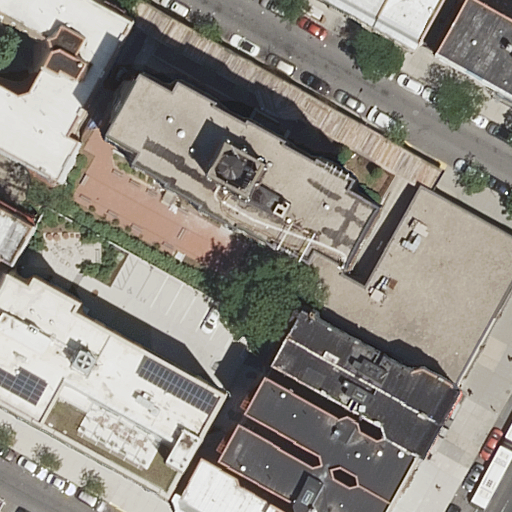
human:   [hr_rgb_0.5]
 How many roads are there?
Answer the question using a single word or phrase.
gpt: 3

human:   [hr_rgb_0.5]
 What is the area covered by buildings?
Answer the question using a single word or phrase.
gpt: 4883m2

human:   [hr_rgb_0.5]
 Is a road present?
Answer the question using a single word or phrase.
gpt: yes

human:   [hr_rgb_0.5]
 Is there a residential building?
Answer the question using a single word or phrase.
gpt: yes

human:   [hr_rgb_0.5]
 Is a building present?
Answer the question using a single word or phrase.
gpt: yes

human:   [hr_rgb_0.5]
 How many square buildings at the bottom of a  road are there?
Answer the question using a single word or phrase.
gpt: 0

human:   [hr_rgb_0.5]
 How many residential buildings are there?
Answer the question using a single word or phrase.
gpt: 13

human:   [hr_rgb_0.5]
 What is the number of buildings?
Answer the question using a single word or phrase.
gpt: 13

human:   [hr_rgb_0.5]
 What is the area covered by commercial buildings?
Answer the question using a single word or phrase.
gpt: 0m2

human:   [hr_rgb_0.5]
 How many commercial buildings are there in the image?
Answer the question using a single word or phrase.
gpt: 0

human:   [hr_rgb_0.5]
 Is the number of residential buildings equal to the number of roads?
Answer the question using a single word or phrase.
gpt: no

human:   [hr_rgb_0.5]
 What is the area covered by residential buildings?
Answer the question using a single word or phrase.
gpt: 4883m2

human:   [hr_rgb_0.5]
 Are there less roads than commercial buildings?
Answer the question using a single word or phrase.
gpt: no

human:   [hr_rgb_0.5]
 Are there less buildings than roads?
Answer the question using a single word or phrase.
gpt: no

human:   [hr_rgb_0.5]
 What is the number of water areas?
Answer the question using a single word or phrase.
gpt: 0

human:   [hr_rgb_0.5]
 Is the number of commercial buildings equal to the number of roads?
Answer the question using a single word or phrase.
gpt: no

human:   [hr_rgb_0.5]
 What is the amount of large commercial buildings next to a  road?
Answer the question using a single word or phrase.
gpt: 0

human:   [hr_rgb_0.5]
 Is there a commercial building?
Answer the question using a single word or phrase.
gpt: no

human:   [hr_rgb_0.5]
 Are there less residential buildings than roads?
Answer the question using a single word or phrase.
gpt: no

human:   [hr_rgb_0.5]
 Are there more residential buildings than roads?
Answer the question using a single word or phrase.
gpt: yes

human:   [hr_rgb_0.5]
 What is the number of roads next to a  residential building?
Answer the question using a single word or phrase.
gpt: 3

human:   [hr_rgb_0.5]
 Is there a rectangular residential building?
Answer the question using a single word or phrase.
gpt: yes

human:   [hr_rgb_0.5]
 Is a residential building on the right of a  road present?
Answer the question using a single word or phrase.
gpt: yes

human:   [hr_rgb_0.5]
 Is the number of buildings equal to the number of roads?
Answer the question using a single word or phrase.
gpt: no

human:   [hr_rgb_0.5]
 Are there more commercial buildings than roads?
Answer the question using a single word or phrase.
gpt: no

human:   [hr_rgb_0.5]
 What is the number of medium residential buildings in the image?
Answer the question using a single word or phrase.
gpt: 6

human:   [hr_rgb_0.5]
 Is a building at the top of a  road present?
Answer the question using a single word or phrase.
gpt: yes

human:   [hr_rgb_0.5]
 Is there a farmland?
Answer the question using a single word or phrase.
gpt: no

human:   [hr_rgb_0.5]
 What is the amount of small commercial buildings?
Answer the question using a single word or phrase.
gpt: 0

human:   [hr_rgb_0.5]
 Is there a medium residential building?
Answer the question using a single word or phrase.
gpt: yes

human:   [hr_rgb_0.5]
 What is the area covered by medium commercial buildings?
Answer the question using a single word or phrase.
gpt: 0m2

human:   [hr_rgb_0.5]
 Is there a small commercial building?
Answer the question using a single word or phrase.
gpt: no

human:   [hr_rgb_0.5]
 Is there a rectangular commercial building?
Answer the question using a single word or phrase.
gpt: no

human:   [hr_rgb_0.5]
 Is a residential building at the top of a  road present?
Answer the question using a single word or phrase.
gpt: yes

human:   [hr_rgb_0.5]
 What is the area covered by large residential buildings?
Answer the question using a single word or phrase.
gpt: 3043m2

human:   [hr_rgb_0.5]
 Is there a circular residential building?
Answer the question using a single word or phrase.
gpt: no

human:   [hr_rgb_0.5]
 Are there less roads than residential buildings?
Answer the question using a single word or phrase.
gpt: yes

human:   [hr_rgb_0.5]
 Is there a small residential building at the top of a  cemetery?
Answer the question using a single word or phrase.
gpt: no

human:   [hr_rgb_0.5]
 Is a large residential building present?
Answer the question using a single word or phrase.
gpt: yes

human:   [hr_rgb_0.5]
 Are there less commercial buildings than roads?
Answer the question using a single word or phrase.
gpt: yes

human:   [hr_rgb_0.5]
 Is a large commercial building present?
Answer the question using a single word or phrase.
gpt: no

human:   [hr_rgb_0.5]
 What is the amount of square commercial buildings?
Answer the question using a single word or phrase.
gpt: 0

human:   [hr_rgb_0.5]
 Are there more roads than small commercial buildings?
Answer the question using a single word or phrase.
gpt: yes

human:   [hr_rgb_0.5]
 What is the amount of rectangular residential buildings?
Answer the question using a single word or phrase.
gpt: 4

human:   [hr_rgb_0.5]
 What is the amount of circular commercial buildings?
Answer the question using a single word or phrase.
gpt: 0

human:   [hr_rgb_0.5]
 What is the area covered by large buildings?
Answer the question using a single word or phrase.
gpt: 3043m2

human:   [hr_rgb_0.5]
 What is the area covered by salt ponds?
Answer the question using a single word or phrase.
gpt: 0m2

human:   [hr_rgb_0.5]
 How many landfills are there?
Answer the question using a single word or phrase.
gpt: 0

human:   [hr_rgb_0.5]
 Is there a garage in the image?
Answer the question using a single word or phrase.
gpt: no

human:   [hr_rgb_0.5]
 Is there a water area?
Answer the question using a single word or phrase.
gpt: no

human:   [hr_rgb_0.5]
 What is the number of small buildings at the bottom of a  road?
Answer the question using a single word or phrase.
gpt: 2

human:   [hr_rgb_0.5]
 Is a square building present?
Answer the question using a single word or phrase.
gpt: no

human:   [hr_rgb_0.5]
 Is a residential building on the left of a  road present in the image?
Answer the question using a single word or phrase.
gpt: yes

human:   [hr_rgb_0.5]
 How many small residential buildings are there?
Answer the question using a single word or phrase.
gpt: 4

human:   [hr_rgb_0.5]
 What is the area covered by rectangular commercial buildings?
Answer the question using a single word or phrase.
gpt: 0m2

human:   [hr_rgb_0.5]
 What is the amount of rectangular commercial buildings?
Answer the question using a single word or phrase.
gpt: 0

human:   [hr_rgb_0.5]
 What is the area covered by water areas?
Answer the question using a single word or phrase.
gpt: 0m2

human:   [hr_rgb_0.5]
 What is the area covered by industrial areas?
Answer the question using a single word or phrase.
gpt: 0m2

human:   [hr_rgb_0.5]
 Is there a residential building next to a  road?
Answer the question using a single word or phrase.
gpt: yes

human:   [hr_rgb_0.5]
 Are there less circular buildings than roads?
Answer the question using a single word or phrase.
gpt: yes

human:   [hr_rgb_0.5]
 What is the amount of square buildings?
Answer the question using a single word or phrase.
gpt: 0

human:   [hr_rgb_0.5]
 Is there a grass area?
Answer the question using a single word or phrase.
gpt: no

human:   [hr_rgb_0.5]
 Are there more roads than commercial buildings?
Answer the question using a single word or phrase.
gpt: yes

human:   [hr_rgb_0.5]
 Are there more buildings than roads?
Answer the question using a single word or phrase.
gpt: yes